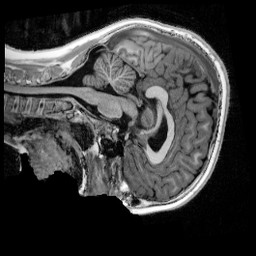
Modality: UNIT1_denoised
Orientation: sagittal
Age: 11
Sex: male
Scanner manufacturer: siemens
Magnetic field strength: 3 T
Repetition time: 4 s
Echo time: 0.00303 s